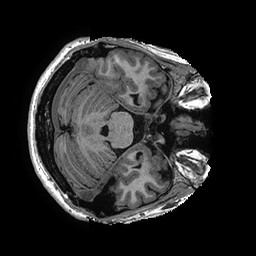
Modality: T1w
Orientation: axial
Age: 39
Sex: male
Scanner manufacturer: ge
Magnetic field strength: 3 T
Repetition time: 0.006952 s
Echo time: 0.00292 s